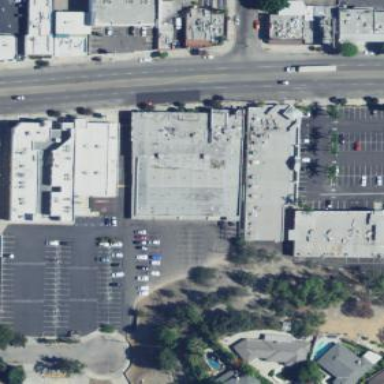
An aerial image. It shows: Building that houses bowling alley.